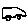
Label: car